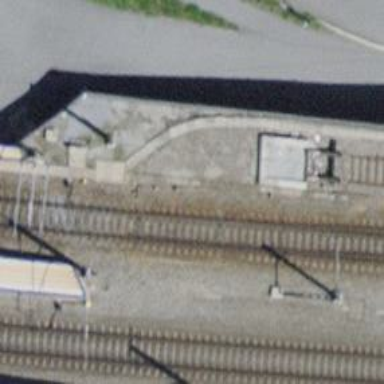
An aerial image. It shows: Railway switch with the turnout side on the left.